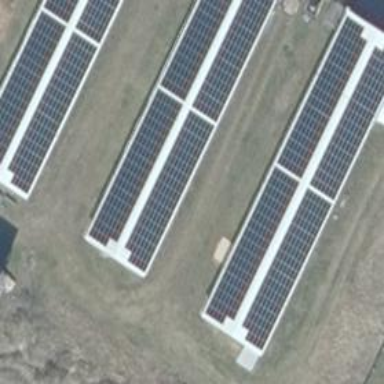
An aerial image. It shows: Small solar photovoltaic panel generator is producing electricity.